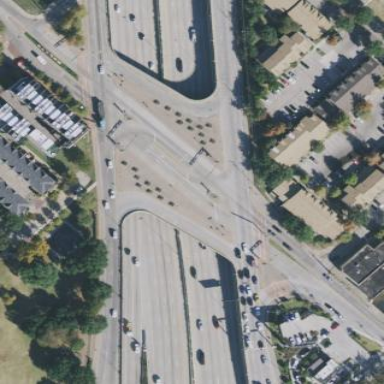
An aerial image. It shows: Pedestrian bridge over road.